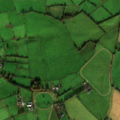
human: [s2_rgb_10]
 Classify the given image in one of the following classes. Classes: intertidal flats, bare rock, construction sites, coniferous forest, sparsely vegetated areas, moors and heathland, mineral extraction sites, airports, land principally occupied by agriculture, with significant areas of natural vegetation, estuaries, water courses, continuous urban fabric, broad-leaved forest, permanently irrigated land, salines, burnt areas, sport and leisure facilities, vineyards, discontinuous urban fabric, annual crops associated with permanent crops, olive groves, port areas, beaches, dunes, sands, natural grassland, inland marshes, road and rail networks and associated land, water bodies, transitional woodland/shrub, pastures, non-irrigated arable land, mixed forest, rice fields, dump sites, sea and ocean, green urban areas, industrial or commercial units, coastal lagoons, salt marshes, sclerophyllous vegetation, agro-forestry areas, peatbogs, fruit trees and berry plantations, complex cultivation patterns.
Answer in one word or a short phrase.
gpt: non-irrigated arable land, pastures